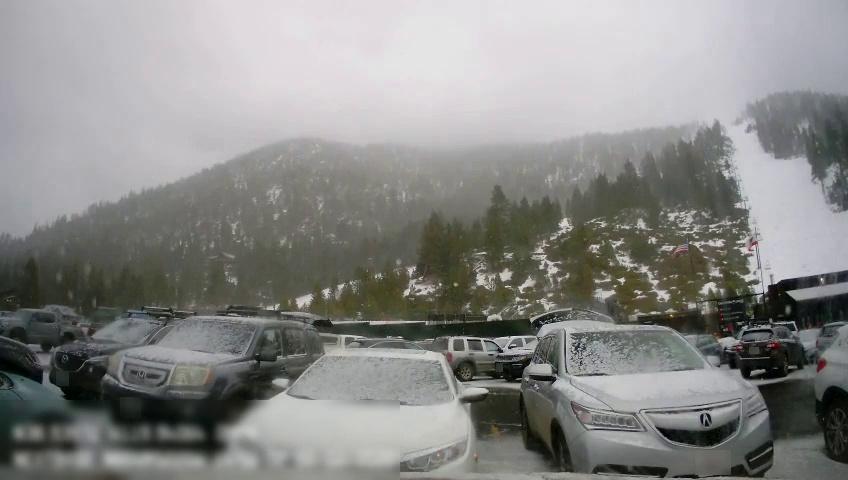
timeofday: Day
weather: Snowy
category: Vehicles | Car
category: Vehicles | Car
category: Vehicles | SUV
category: Vehicles | Truck
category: Vehicles | SUV
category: Vehicles | Car
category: Vehicles | SUV
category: Vehicles | SUV
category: Vehicles | SUV
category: Vehicles | SUV
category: Vehicles | Truck
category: Vehicles | Truck
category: Vehicles | SUV
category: Vehicles | SUV
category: Vehicles | SUV
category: Vehicles | Car
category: Vehicles | Car
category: Vehicles | SUV
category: Drivable Space